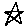
Label: star